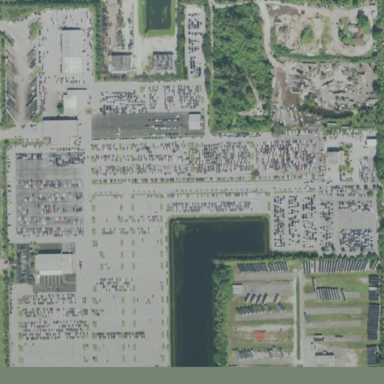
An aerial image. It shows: Shop that sells cars.